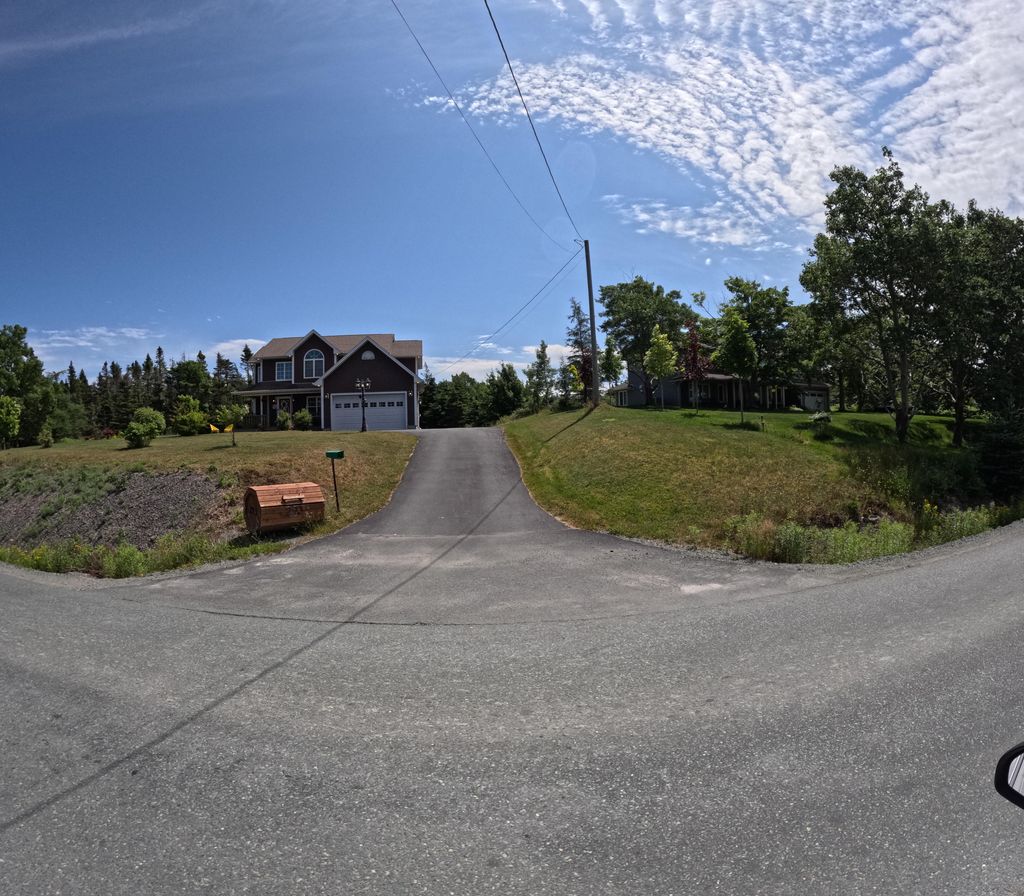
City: st_johns